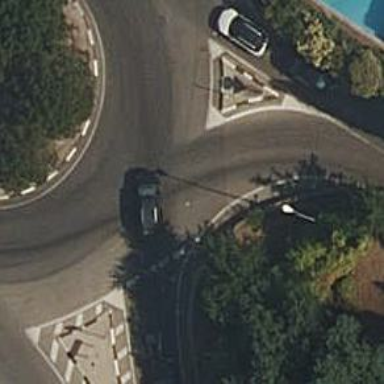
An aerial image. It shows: Roundabout on residential road with asphalt surface.